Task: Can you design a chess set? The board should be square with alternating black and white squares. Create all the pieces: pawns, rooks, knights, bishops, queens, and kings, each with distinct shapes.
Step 3306:
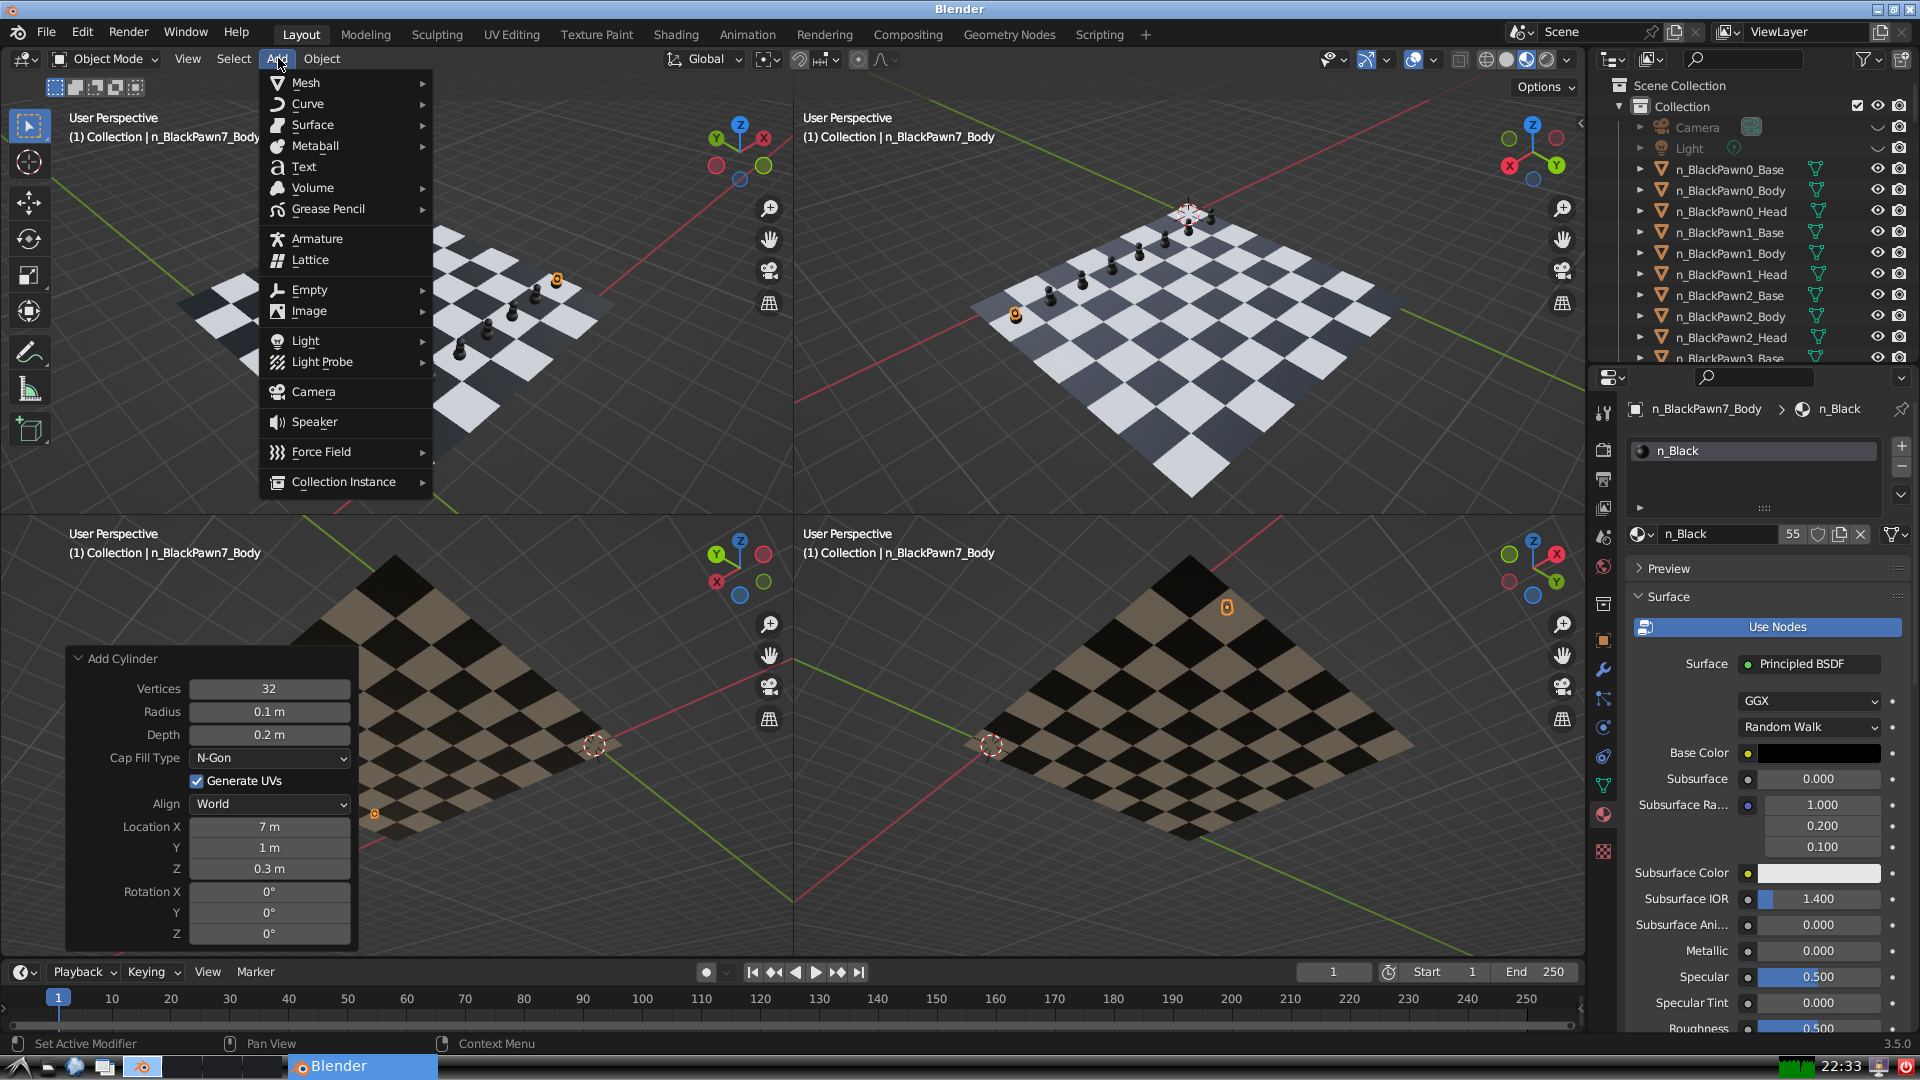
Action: {"mouse_move": [304, 82]}